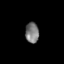
Tissue: skin
Cell type: Epithelial cells
Senescence score: 0.2876
Nuclear area (px): 272
Mean DAPI intensity: 120.989